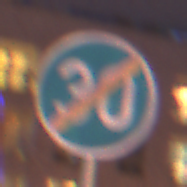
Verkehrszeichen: EndeMindestgeschwindigkeit
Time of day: Night
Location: Outdoor (Urban)
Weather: PartlyCloudy
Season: NotSpecified
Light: Artificial